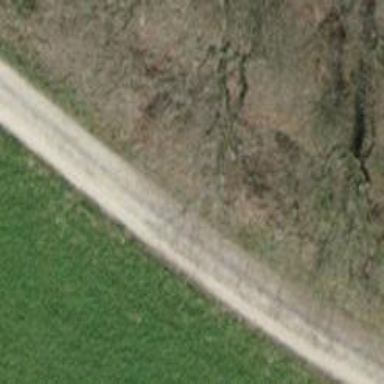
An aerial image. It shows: Track with grade1 pebblestone surface.